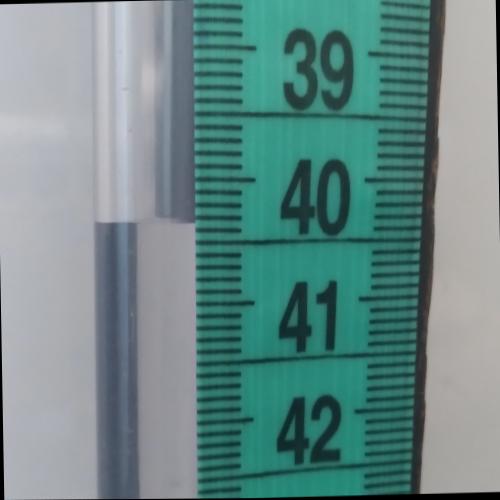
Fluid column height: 40.3 cm